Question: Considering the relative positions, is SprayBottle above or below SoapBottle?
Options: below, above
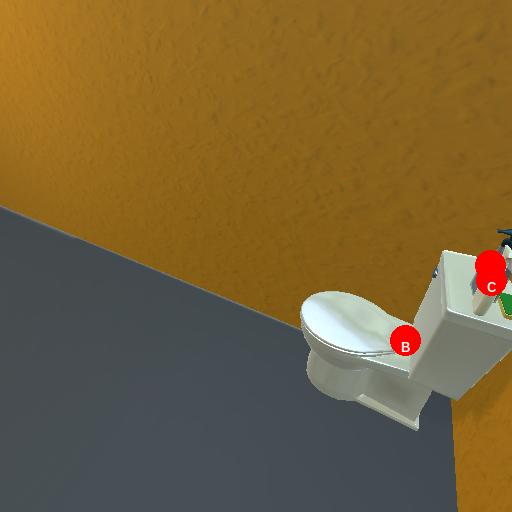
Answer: below